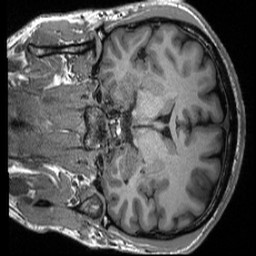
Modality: T1w
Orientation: coronal
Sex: male